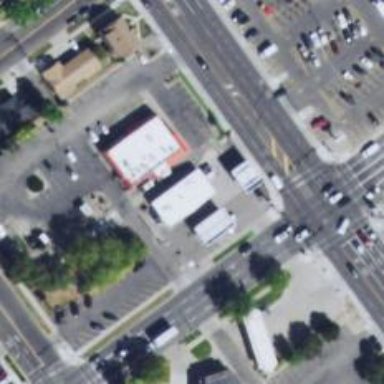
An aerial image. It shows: Convenience shop.